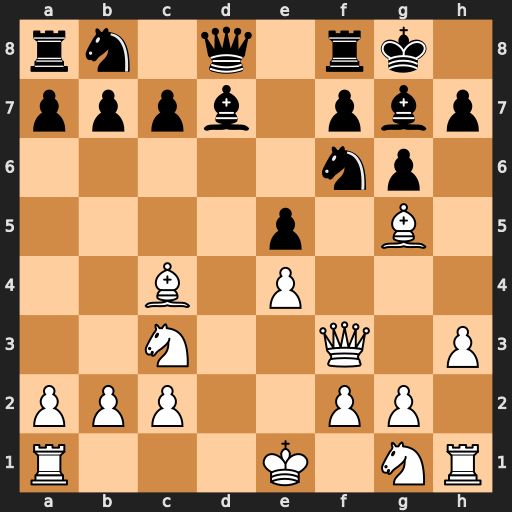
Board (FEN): rn1q1rk1/pppb1pbp/5np1/4p1B1/2B1P3/2N2Q1P/PPP2PP1/R3K1NR
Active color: w
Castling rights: KQ
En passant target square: -
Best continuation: Nd5 Nxd5 Bxd8